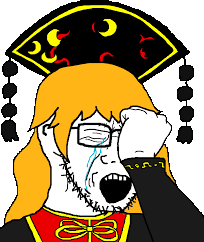
Label: 5_Soyjak